Aerial crown-view tile of a tropical tree (Barro Colorado Island, Panama), acquired 20240611:
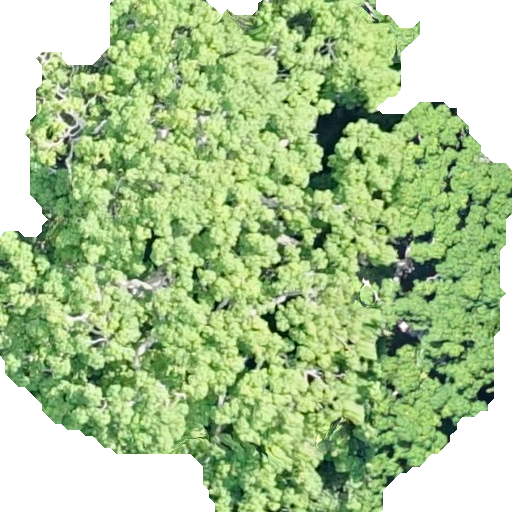
Species: Ceiba pentandra
GBIF accepted scientific name: Ceiba pentandra
Crown area: 335.701 m²